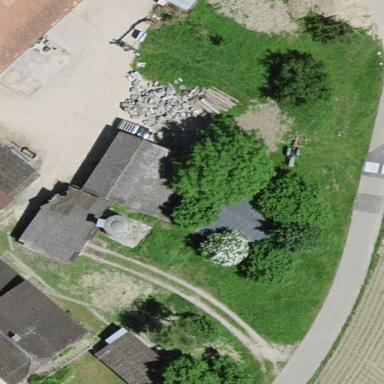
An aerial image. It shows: Rural barn.